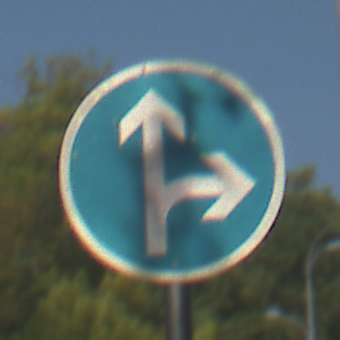
Verkehrszeichen: VorgeschriebeneFahrtrichtungGeradeausOderRechts
Umgebung: Outdoor, Suburban
Tageszeit: MorningAfternoon
Wetter: Clear
Licht: Natural
Jahreszeit: NotSpecified
Kontrast: HighContrast